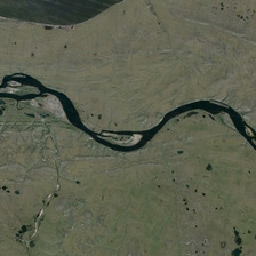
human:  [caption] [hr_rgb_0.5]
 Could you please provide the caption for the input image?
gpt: around the river is empty .

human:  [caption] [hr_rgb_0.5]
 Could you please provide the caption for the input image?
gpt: around the river is empty .

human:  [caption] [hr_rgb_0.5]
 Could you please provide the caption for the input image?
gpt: around the river is empty .

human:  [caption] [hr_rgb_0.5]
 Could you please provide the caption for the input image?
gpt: The river is curved.

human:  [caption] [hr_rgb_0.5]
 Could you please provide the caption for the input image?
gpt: around the river is empty .